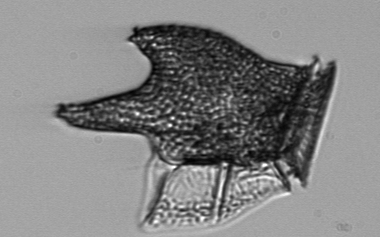
Label: Dinophysis_tripos